Field crop: maize
Growth stage: 2
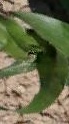
Species: maize